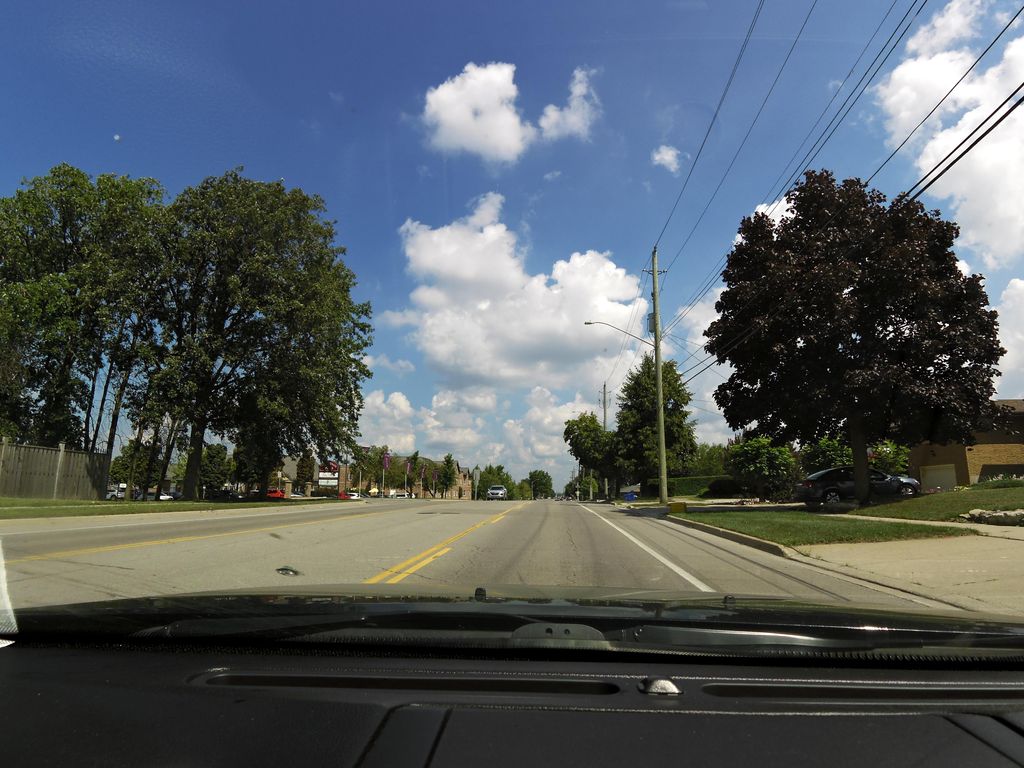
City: hamilton